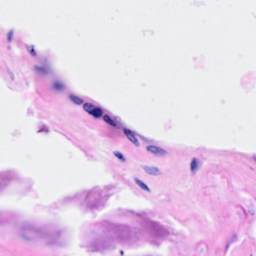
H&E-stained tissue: Breast